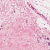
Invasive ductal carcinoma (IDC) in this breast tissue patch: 1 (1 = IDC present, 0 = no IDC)